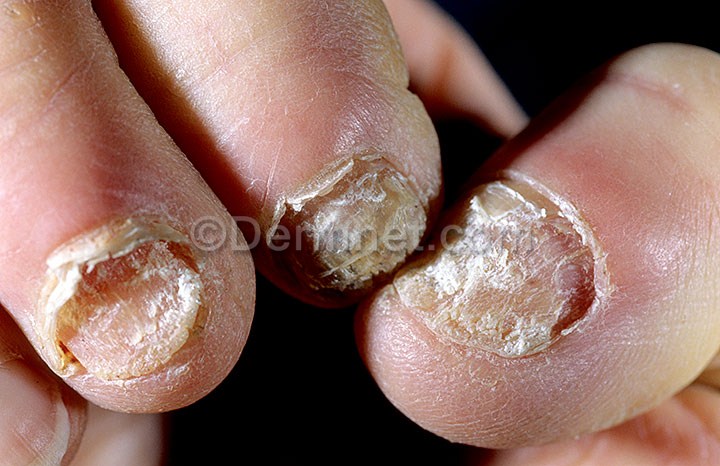
Disease: Nail Fungus and other Nail Disease